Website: lowes
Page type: delivery-shipping
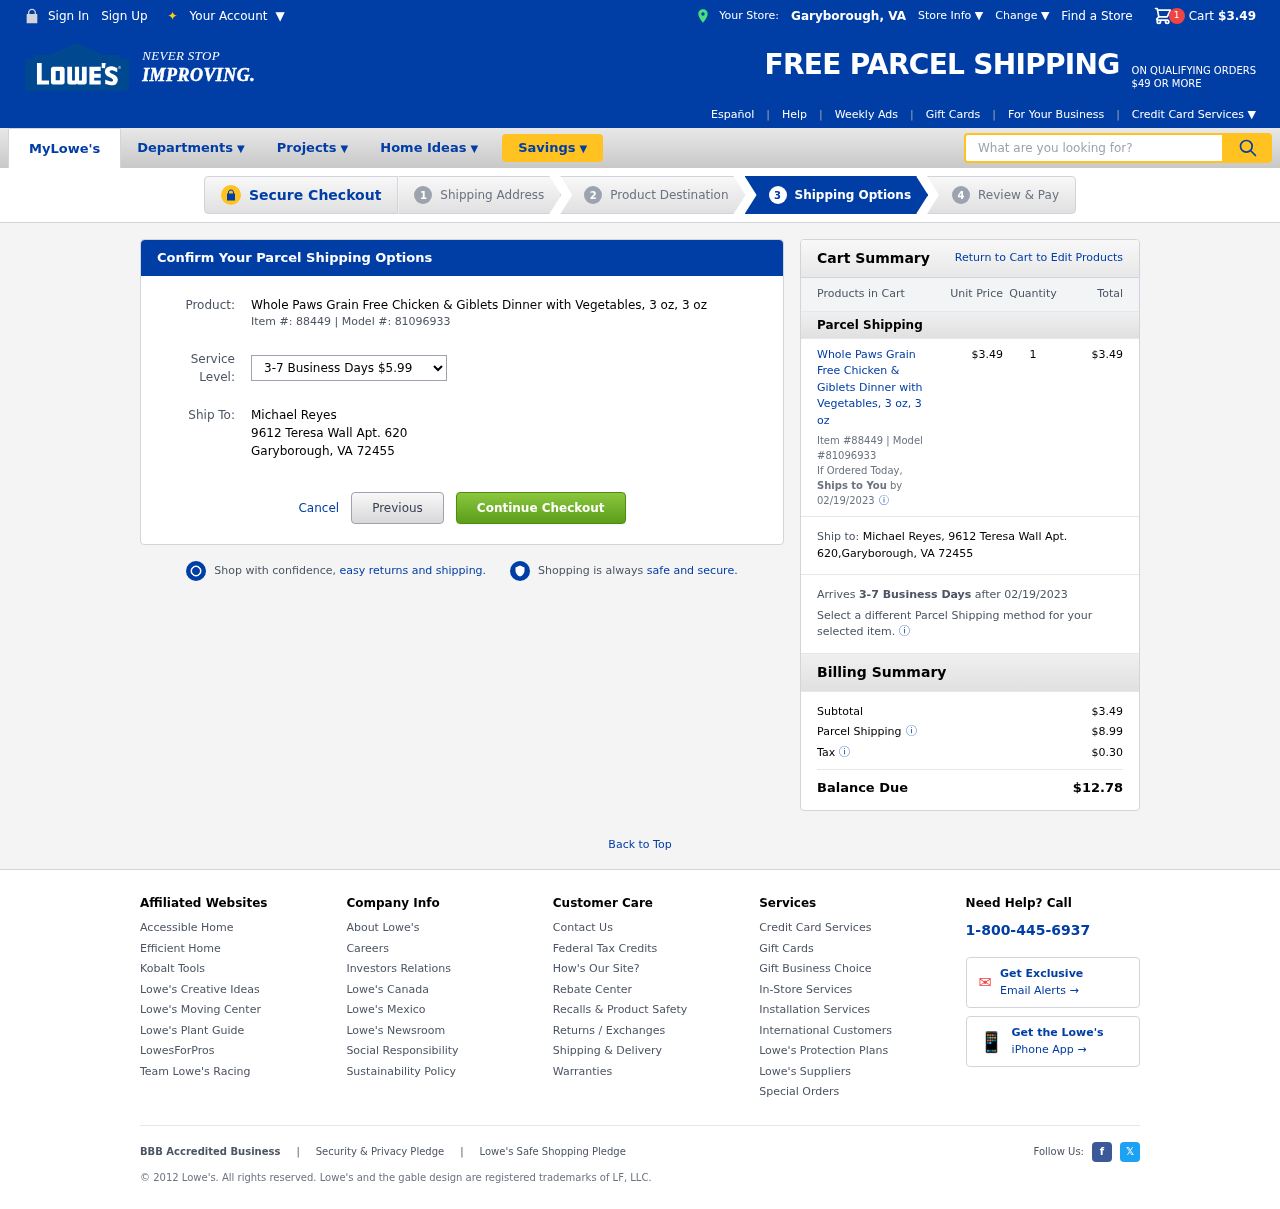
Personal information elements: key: PII_CITY
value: Garyborough
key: PII_FULLNAME
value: Michael Reyes
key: PII_POSTCODE
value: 72455
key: PII_STATE_ABBR
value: VA
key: PII_STREET
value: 9612 Teresa Wall Apt. 620
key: PII_FULLNAME2
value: Michael Reyes
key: PII_STREET2
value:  9612 Teresa Wall Apt. 620
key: PII_CITY2
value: Garyborough
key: PII_STATE_ABBR2
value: VA
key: PII_POSTCODE2
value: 72455
Product elements: key: PRODUCT1_NAME
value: Whole Paws Grain Free Chicken & Giblets Dinner with Vegetables, 3 oz, 3 oz
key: PRODUCT1_PRICE
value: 3.49
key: PRODUCT1_QUANTITY
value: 1
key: PRODUCT1_ITEM_NUMBER
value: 88449
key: PRODUCT1_MODEL_NUMBER
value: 81096933
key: PRODUCT1_NAME2
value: Whole Paws Grain Free Chicken & Giblets Dinner with Vegetables, 3 oz, 3 oz
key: PRODUCT1_ITEM_NUMBER2
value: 88449
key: PRODUCT1_MODEL_NUMBER2
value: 81096933
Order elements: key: ORDER_SUBTOTAL
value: $3.49
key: ORDER_DELIVERY_DATE
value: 02/19/2023
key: ORDER_ITEM_TOTAL
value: $3.49
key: ORDER_DELIVERY_DATE2
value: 02/19/2023
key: ORDER_SHIPPING_COST
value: $8.99
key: ORDER_TAX
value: $0.30
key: ORDER_TOTAL
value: $12.78
Search elements: key: HEADER_SEARCH
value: What are you looking for?